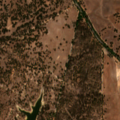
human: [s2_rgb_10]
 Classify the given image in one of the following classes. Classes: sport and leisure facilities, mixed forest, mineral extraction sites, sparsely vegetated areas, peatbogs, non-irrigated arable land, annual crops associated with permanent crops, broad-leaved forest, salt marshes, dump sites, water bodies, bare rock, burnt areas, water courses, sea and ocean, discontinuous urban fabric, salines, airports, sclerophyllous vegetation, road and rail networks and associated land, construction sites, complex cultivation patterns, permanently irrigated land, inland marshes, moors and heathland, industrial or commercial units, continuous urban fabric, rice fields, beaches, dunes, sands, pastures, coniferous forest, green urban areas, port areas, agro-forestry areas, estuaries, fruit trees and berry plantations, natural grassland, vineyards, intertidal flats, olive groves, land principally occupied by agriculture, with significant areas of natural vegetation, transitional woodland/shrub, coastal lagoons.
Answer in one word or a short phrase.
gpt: non-irrigated arable land, permanently irrigated land, agro-forestry areas, broad-leaved forest, transitional woodland/shrub